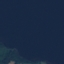
Land use / land cover: SeaLake